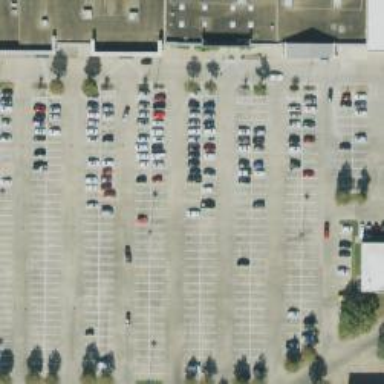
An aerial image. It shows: Parking space.